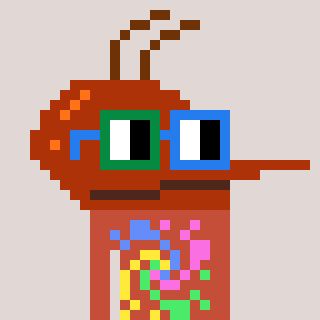
a pixel art character with square green and blue glasses, a mosquito-shaped head and a rust-colored body on a warm background